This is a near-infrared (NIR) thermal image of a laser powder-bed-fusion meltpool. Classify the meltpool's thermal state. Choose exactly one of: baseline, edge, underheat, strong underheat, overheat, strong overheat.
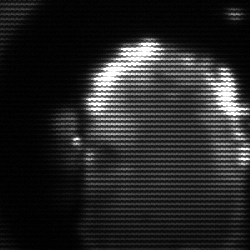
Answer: baseline